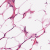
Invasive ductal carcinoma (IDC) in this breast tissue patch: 0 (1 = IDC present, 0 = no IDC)